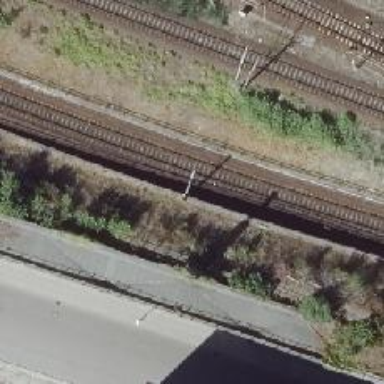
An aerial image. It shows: Catenary mast for power lines.